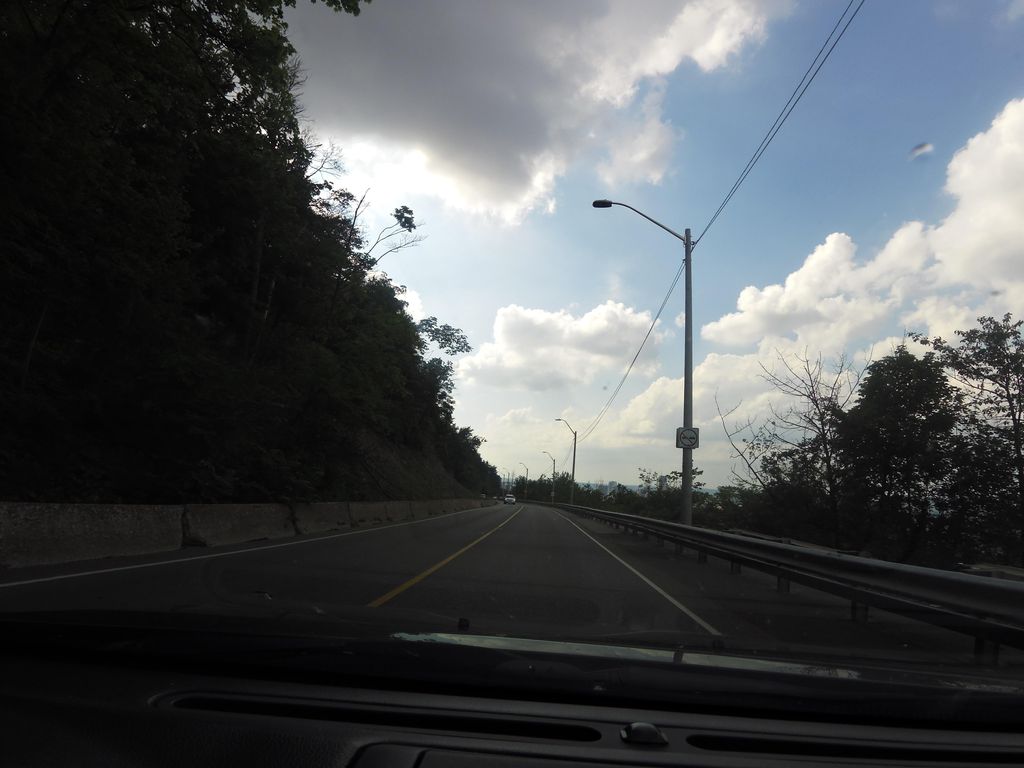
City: hamilton